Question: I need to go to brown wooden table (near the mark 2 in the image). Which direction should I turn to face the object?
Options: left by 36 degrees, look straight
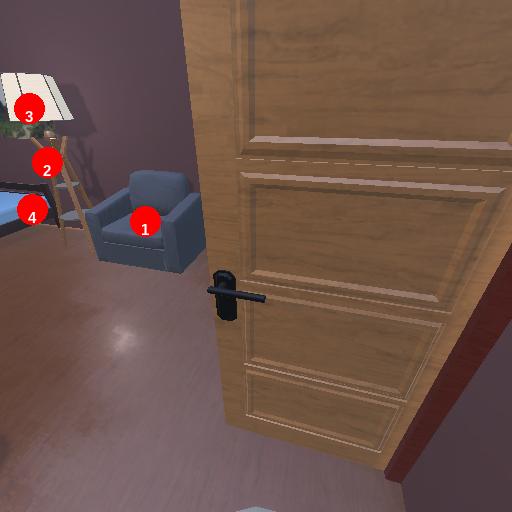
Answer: left by 36 degrees